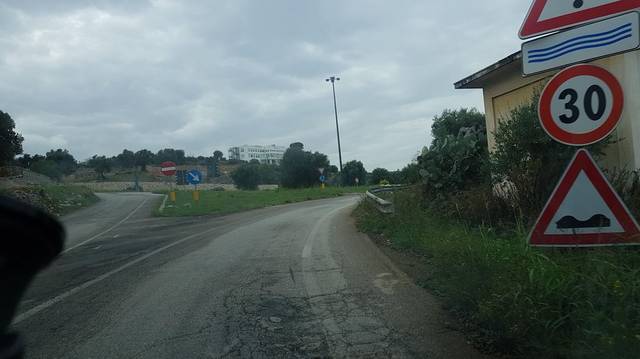
Region: Italy
Coordinates: 40.741, 17.578